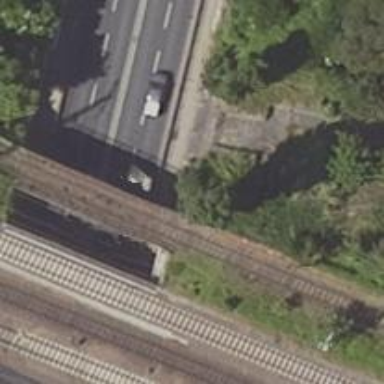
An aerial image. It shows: Railway yard in service.